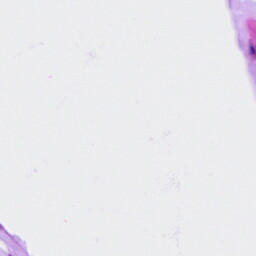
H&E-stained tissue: Ovarian